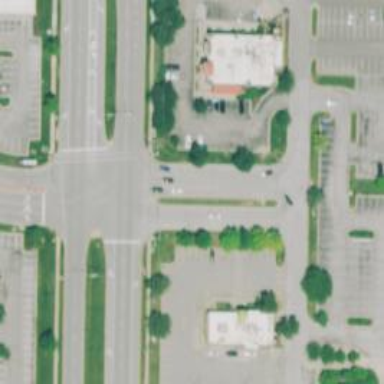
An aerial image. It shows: Solid stop line on the road.